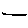
Label: line